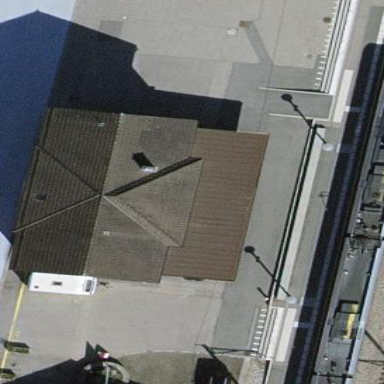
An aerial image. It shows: View of roof of building.